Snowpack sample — Loveland Pass, Silver Plume, Colorado, USA (12/14/25, 10:50 AM MST)
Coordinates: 39.664, -105.882
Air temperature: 36 °F
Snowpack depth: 67 cm
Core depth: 20 cm
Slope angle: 6°, slope face: 326°
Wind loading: low
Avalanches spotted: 0
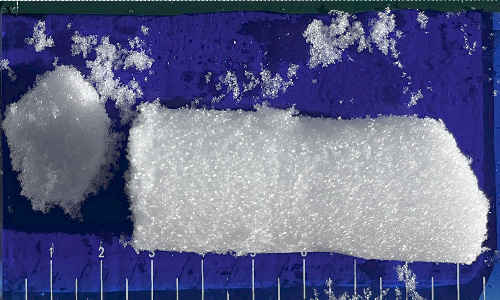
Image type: core
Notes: No avalanches spotted, very late start to the season with minimal snowpack